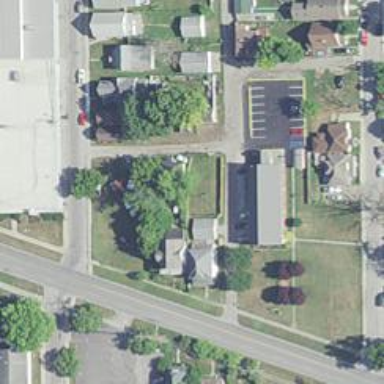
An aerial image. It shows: Alley classified as service road.